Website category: sports
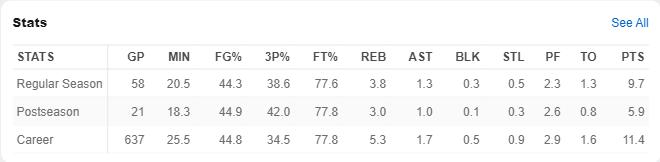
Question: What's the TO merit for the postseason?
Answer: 0.8

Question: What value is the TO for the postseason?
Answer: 0.8

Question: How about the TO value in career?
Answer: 1.6

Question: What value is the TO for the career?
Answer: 1.6

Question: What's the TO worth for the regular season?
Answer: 1.3

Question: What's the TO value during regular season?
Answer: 1.3

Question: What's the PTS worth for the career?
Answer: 11.4

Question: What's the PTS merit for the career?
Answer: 11.4

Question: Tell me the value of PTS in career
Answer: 11.4

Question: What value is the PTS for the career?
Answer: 11.4

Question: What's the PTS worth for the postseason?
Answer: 5.9

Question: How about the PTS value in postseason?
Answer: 5.9

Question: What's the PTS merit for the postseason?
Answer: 5.9

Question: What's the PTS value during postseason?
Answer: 5.9

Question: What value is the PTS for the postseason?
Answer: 5.9

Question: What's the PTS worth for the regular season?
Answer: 9.7

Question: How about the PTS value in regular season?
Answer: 9.7

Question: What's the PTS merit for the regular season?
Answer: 9.7

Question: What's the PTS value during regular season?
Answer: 9.7